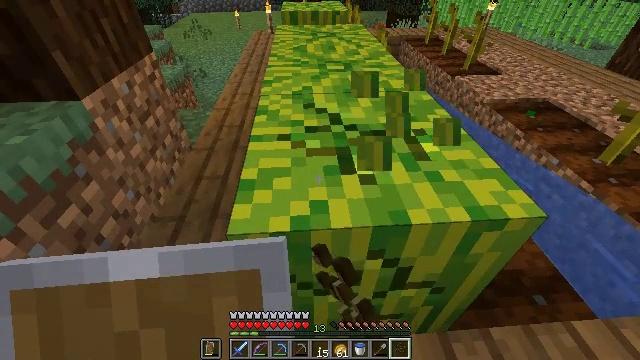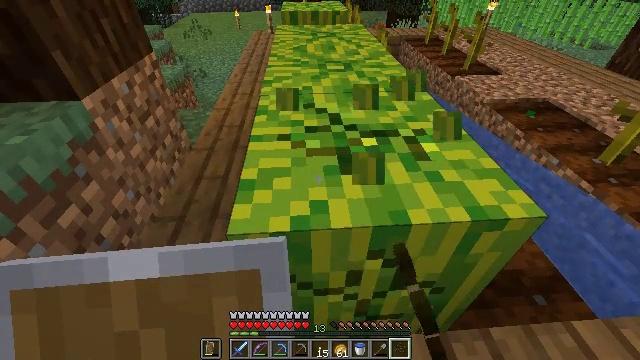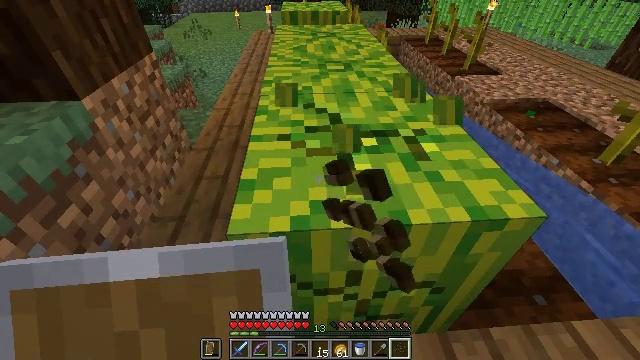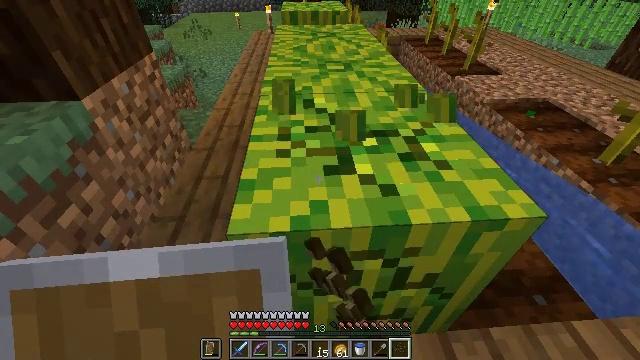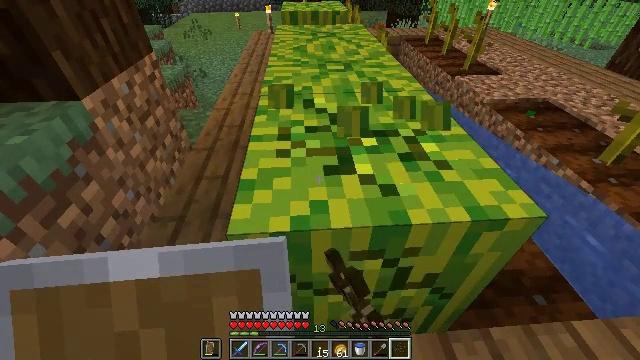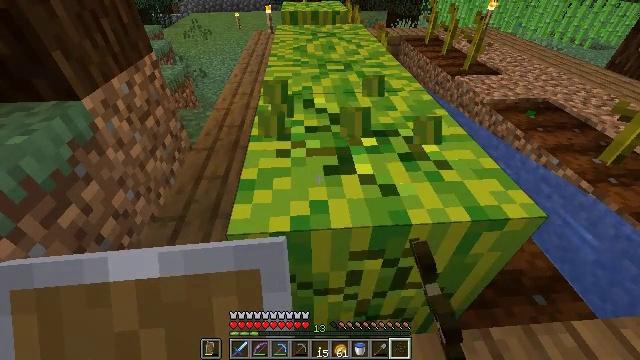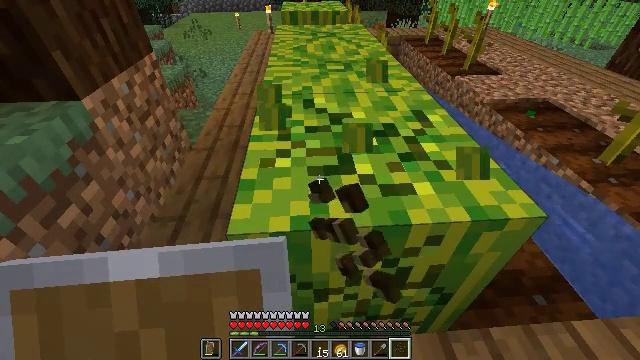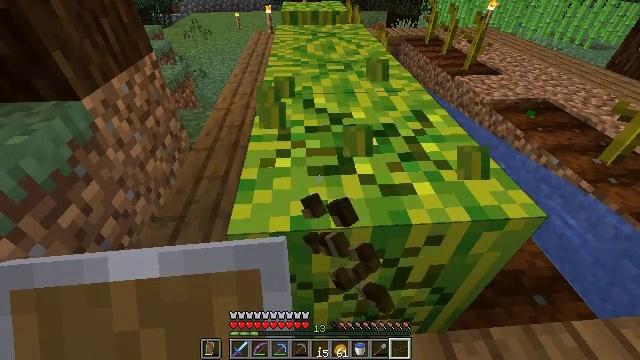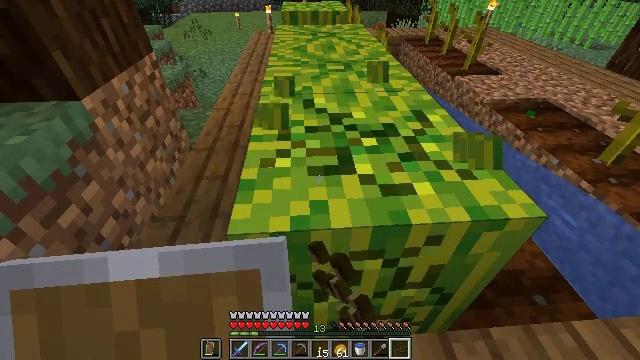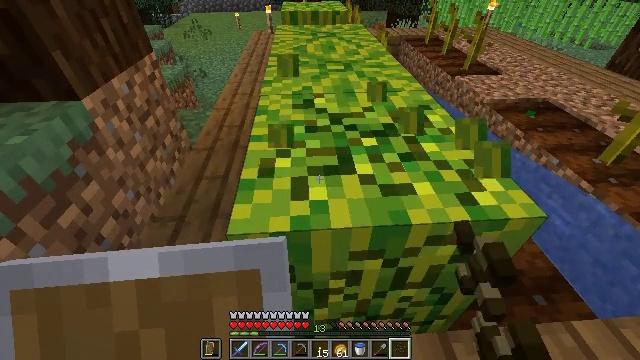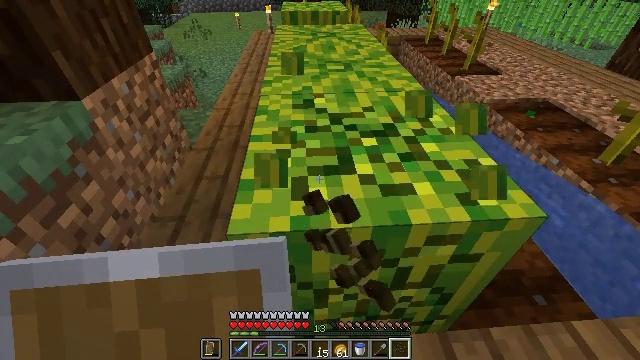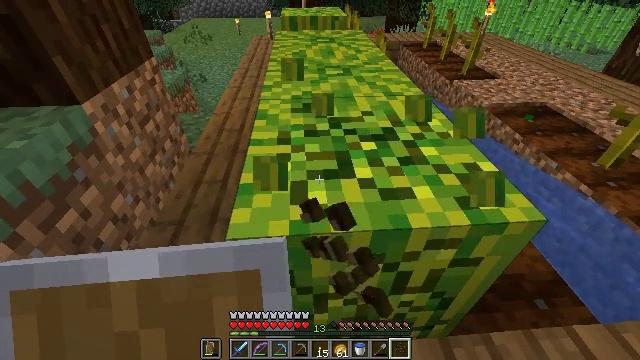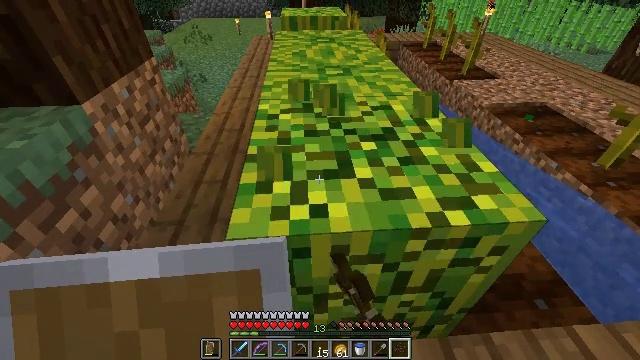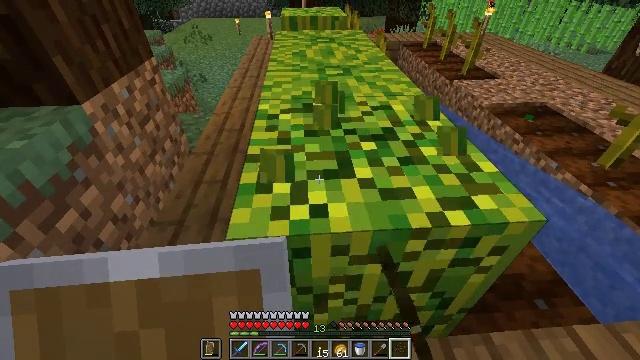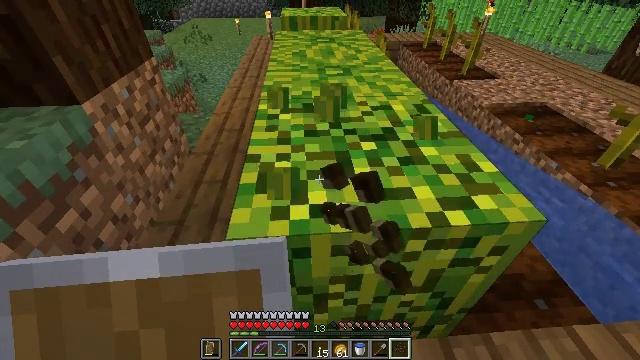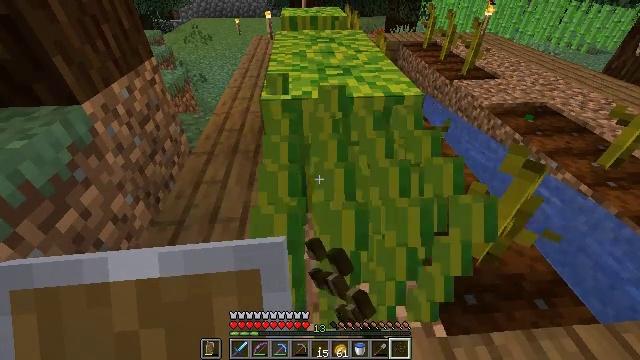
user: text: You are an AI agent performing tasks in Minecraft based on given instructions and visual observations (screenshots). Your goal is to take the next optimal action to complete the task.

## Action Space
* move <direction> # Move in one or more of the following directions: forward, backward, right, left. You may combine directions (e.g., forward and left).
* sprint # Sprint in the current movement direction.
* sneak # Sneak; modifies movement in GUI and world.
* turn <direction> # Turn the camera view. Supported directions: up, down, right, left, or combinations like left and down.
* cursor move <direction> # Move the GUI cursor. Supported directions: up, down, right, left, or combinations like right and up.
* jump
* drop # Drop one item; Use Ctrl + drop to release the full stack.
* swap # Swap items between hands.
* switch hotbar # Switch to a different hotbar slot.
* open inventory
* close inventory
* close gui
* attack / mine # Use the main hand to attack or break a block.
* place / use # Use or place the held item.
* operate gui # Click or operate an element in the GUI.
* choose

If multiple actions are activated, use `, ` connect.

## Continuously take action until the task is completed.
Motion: motion action
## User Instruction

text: Break the melon to get slices.
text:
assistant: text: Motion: attack / mine
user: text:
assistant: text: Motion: attack / mine
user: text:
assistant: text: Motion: attack / mine
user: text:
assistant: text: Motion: attack / mine
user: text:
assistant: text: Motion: attack / mine
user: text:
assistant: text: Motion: attack / mine
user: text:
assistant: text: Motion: attack / mine
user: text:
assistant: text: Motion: attack / mine
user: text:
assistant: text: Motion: attack / mine
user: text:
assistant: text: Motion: attack / mine
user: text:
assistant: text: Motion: attack / mine
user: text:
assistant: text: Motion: attack / mine
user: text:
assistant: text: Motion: attack / mine
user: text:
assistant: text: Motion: attack / mine
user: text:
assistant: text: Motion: attack / mine
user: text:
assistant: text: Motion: attack / mine
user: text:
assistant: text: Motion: attack / mine
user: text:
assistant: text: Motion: attack / mine
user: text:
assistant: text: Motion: attack / mine
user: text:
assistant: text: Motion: turn right and up, attack / mine
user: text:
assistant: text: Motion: turn right and up, attack / mine
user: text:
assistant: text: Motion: turn up, attack / mine
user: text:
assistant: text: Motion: turn left and up, attack / mine
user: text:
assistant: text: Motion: attack / mine
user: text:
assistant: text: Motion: attack / mine
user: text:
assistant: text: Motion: attack / mine
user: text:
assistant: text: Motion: attack / mine
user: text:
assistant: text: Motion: attack / mine
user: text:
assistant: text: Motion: attack / mine
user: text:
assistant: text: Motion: attack / mine